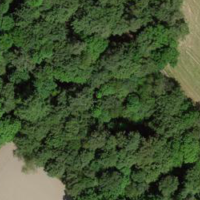
EUNIS habitat code: 43
Species observed at this site:
Sorbus aucuparia